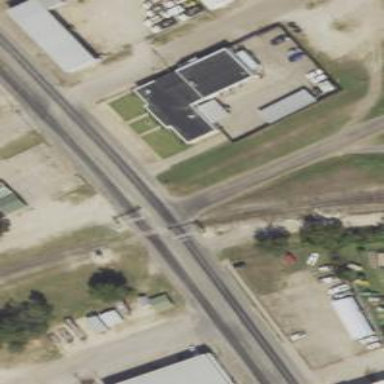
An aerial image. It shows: Railway level crossing.